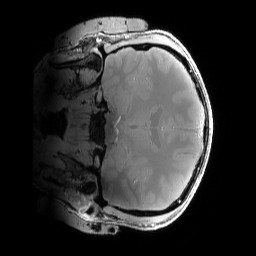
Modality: PDw
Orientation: coronal
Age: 30
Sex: male
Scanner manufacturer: siemens
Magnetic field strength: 6.98 T
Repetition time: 1.38 s
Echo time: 0.00242 s